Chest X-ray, PA view. Patient: 60 years old, sex F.
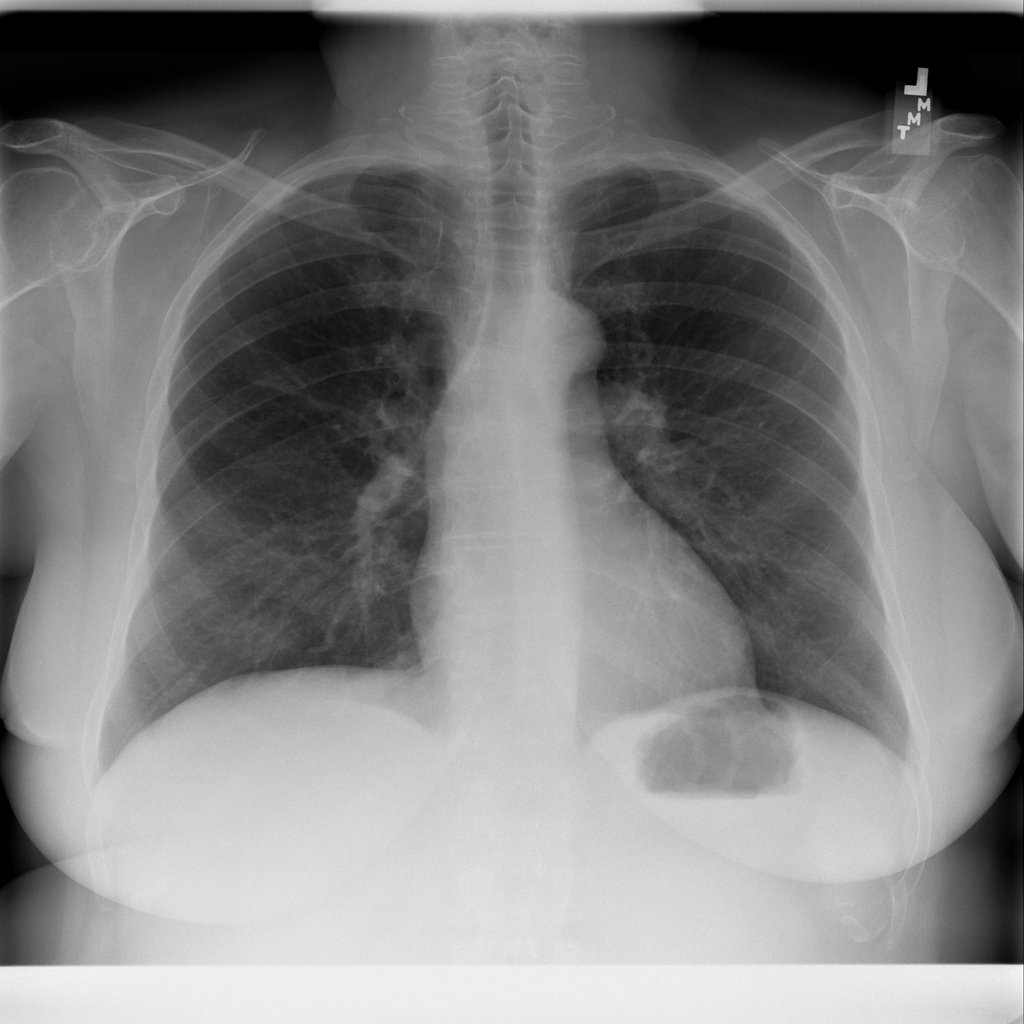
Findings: No Finding